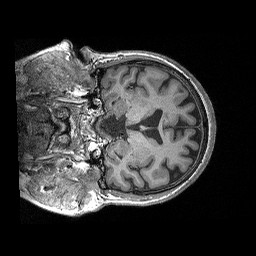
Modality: T1w
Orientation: coronal
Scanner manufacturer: siemens
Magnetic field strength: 3 T
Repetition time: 2.3 s
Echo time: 0.00298 s